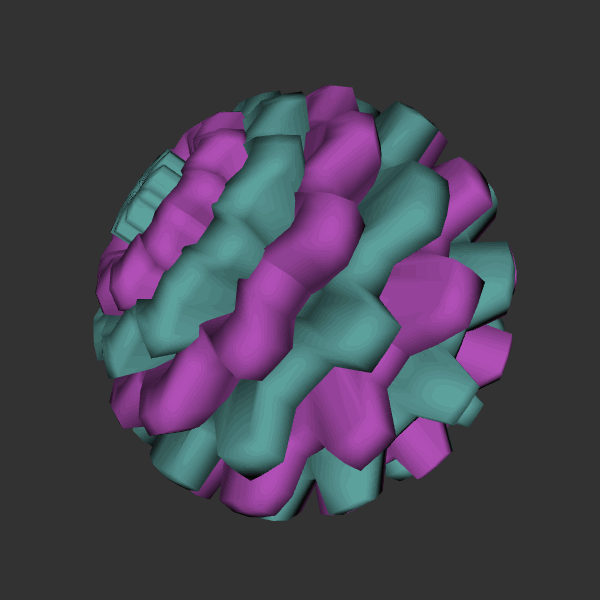
Background: dark